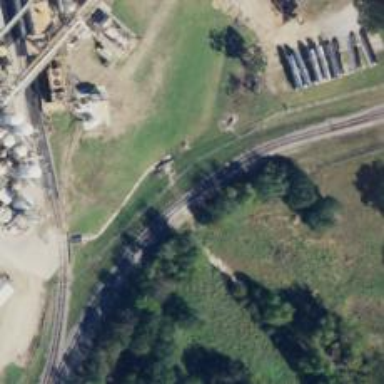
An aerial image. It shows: Railway spur service.